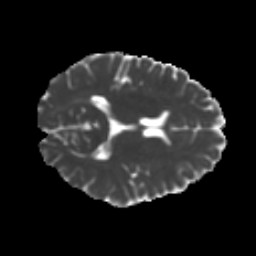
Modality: MD
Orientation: axial
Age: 23
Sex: female
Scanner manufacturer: ge
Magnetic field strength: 3 T
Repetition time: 7.8 s
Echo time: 0.0606 s